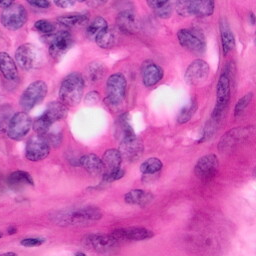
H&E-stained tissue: Pancreatic